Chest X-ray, PA view. Patient: 26 years old, sex F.
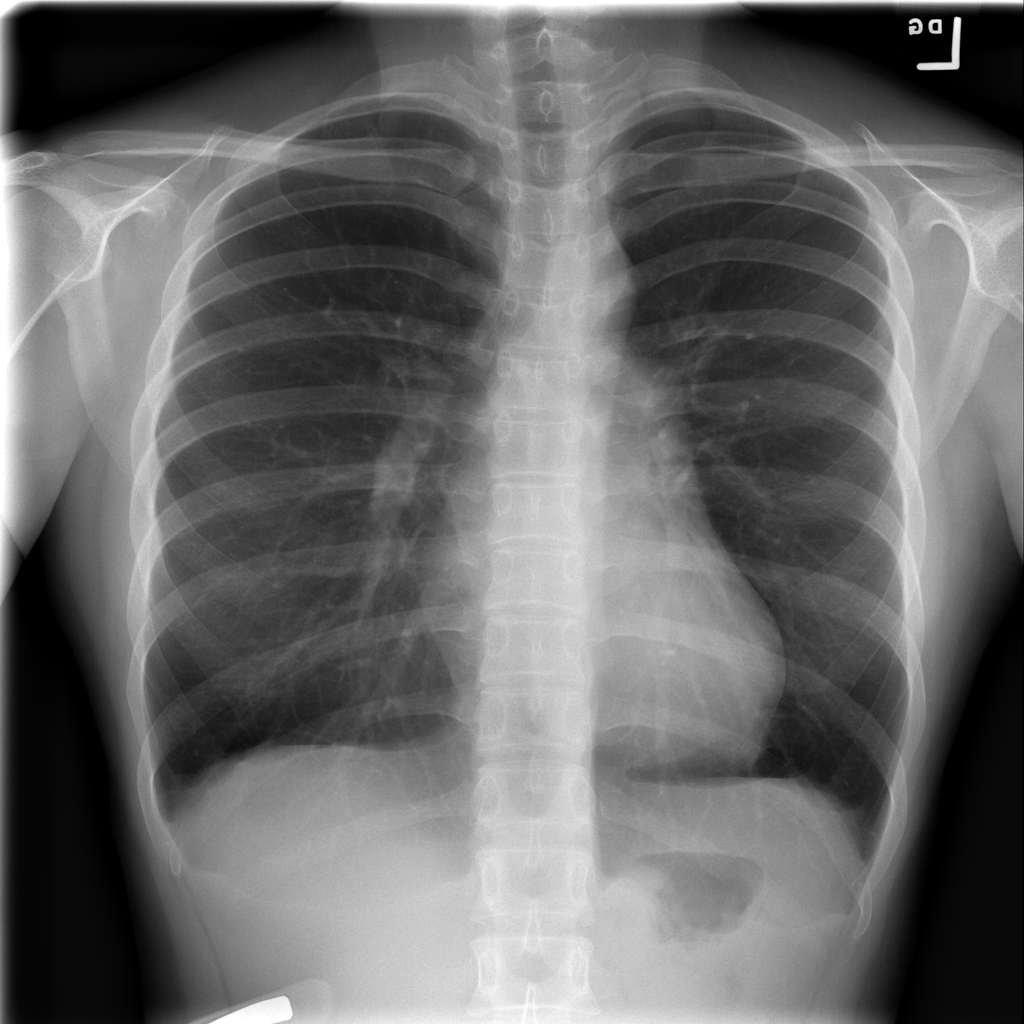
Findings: No Finding